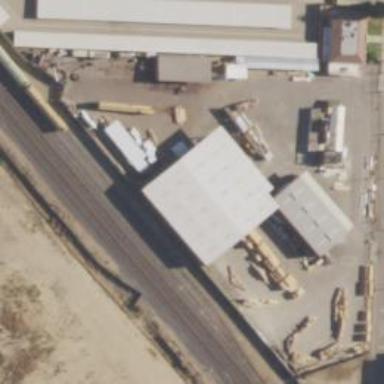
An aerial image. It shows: Industrial area known as lumber yard.